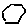
Label: hexagon